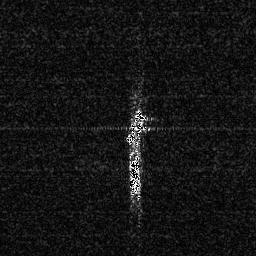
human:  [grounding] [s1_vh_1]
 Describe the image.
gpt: In the satellite image, there is  <ref>2 medium ship </ref> <box>[[48, 41, 57, 57, 0], [48, 58, 55, 78, 0]]</box> located at center.